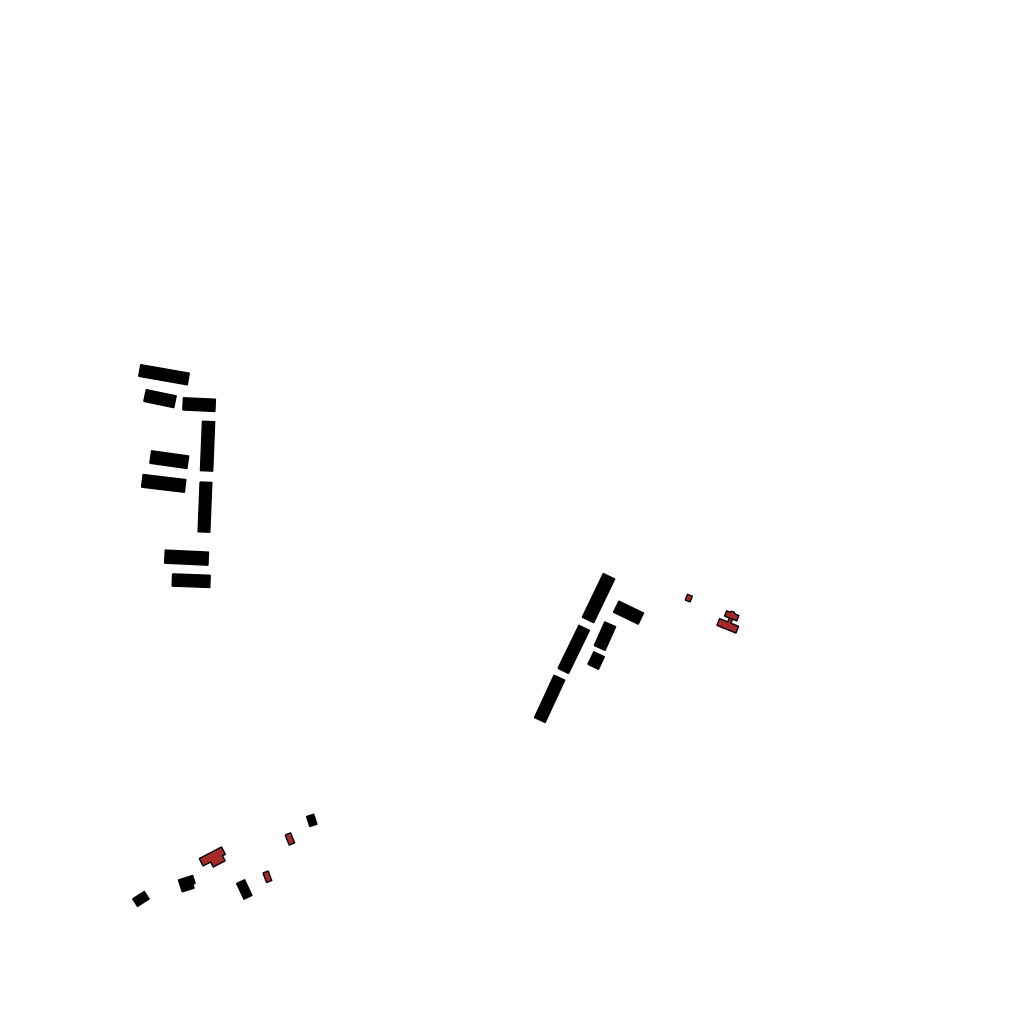
Tags: overhead vector_map, recreation, residential, transport, individual_rise, density_1, Building, Facility, 1.0 km²